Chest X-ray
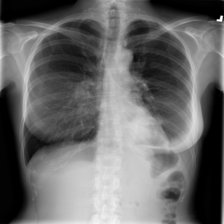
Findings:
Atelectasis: negative
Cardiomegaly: negative
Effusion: negative
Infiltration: negative
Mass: negative
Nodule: negative
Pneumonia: negative
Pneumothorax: negative
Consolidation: negative
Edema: negative
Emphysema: negative
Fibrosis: negative
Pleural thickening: negative
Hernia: negative